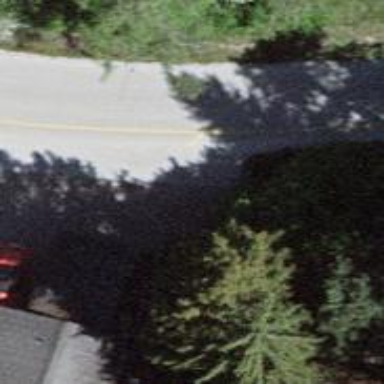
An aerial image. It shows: Residential road with asphalt surface.